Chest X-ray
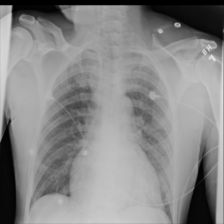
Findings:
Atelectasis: negative
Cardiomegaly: negative
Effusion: negative
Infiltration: negative
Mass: negative
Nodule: negative
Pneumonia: negative
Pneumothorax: negative
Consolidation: negative
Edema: negative
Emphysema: negative
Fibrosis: negative
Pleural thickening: negative
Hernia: negative